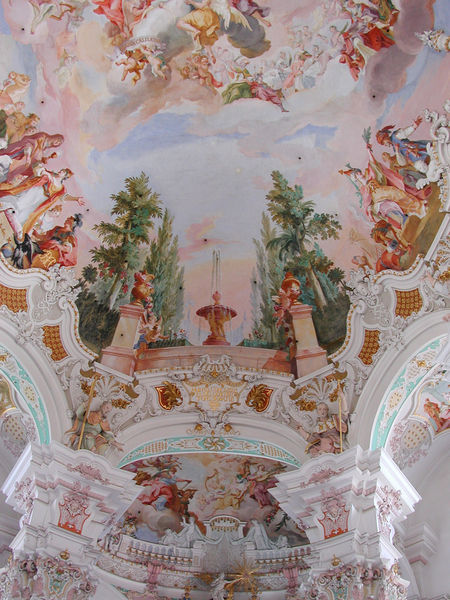
Titel: Deckenfresken der Wallfahrtskirche Steinhausen
Künstler: Johann Baptist Zimmermann
Standort: Steinhausen, Unserer lieben Frau, Pfarrkirche St. Peter und Paul (EU - D - BW)
Schlagwörter: baum, blau, himmel, laub, wasser, weiß, wolken, bäume, grün, menschen, männer, orange, säulen, rot, barock, kirche, gold, decke, rokoko, rosa, brunnen, engel, springbrunnen, farbig, figuren, stuck, vasen, dom, tanne, säulchen, sims, olymp, himmel blau, deckengemälde, fresko, deckenmalerei, quelle, farbenfroh, turkis, tiepolo, deckenfresko, sprudelnd, gekröpft